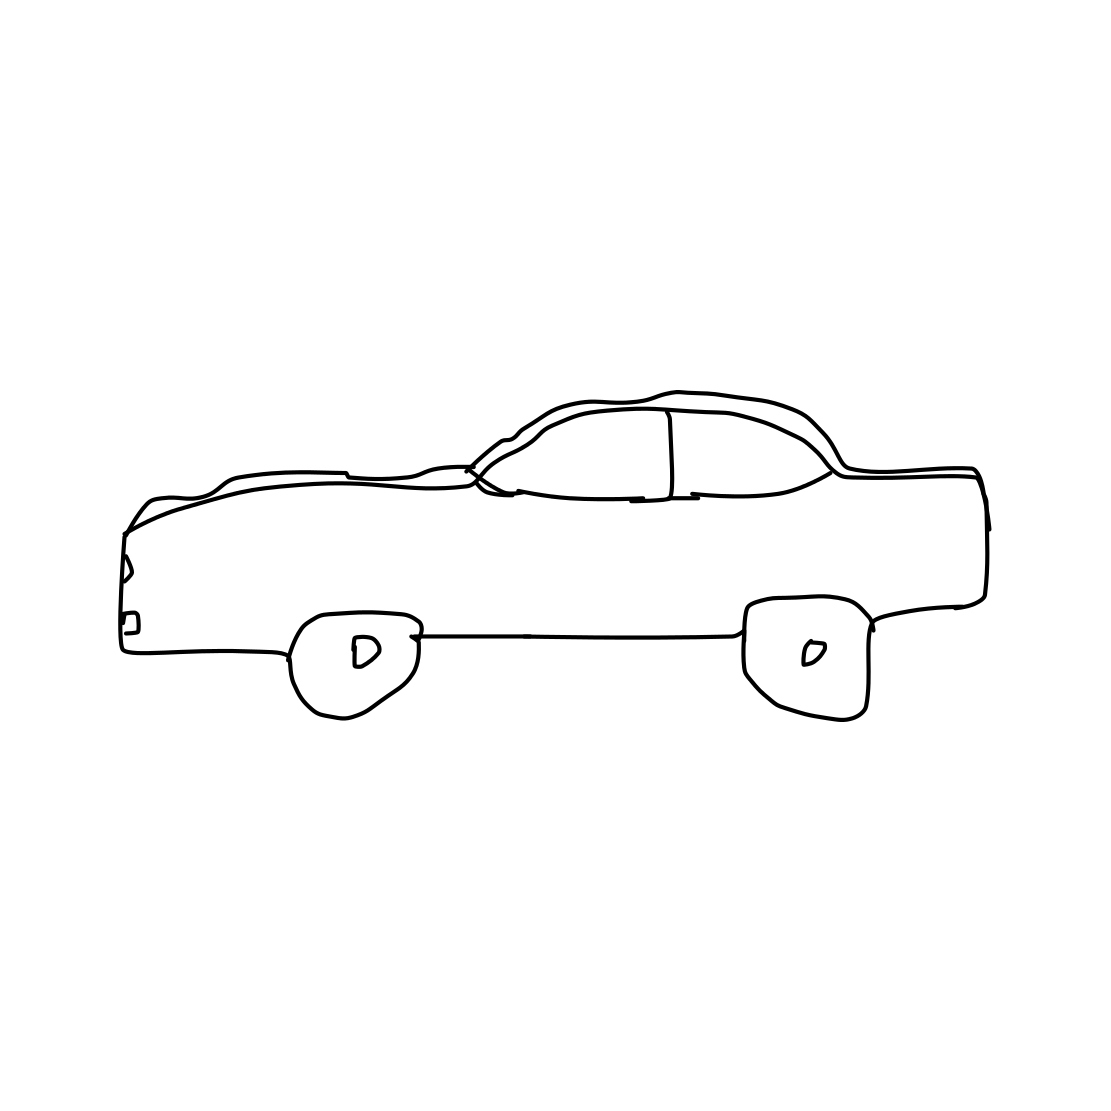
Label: car (sedan)